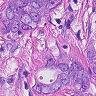
Metastatic tissue present: yes